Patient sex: M
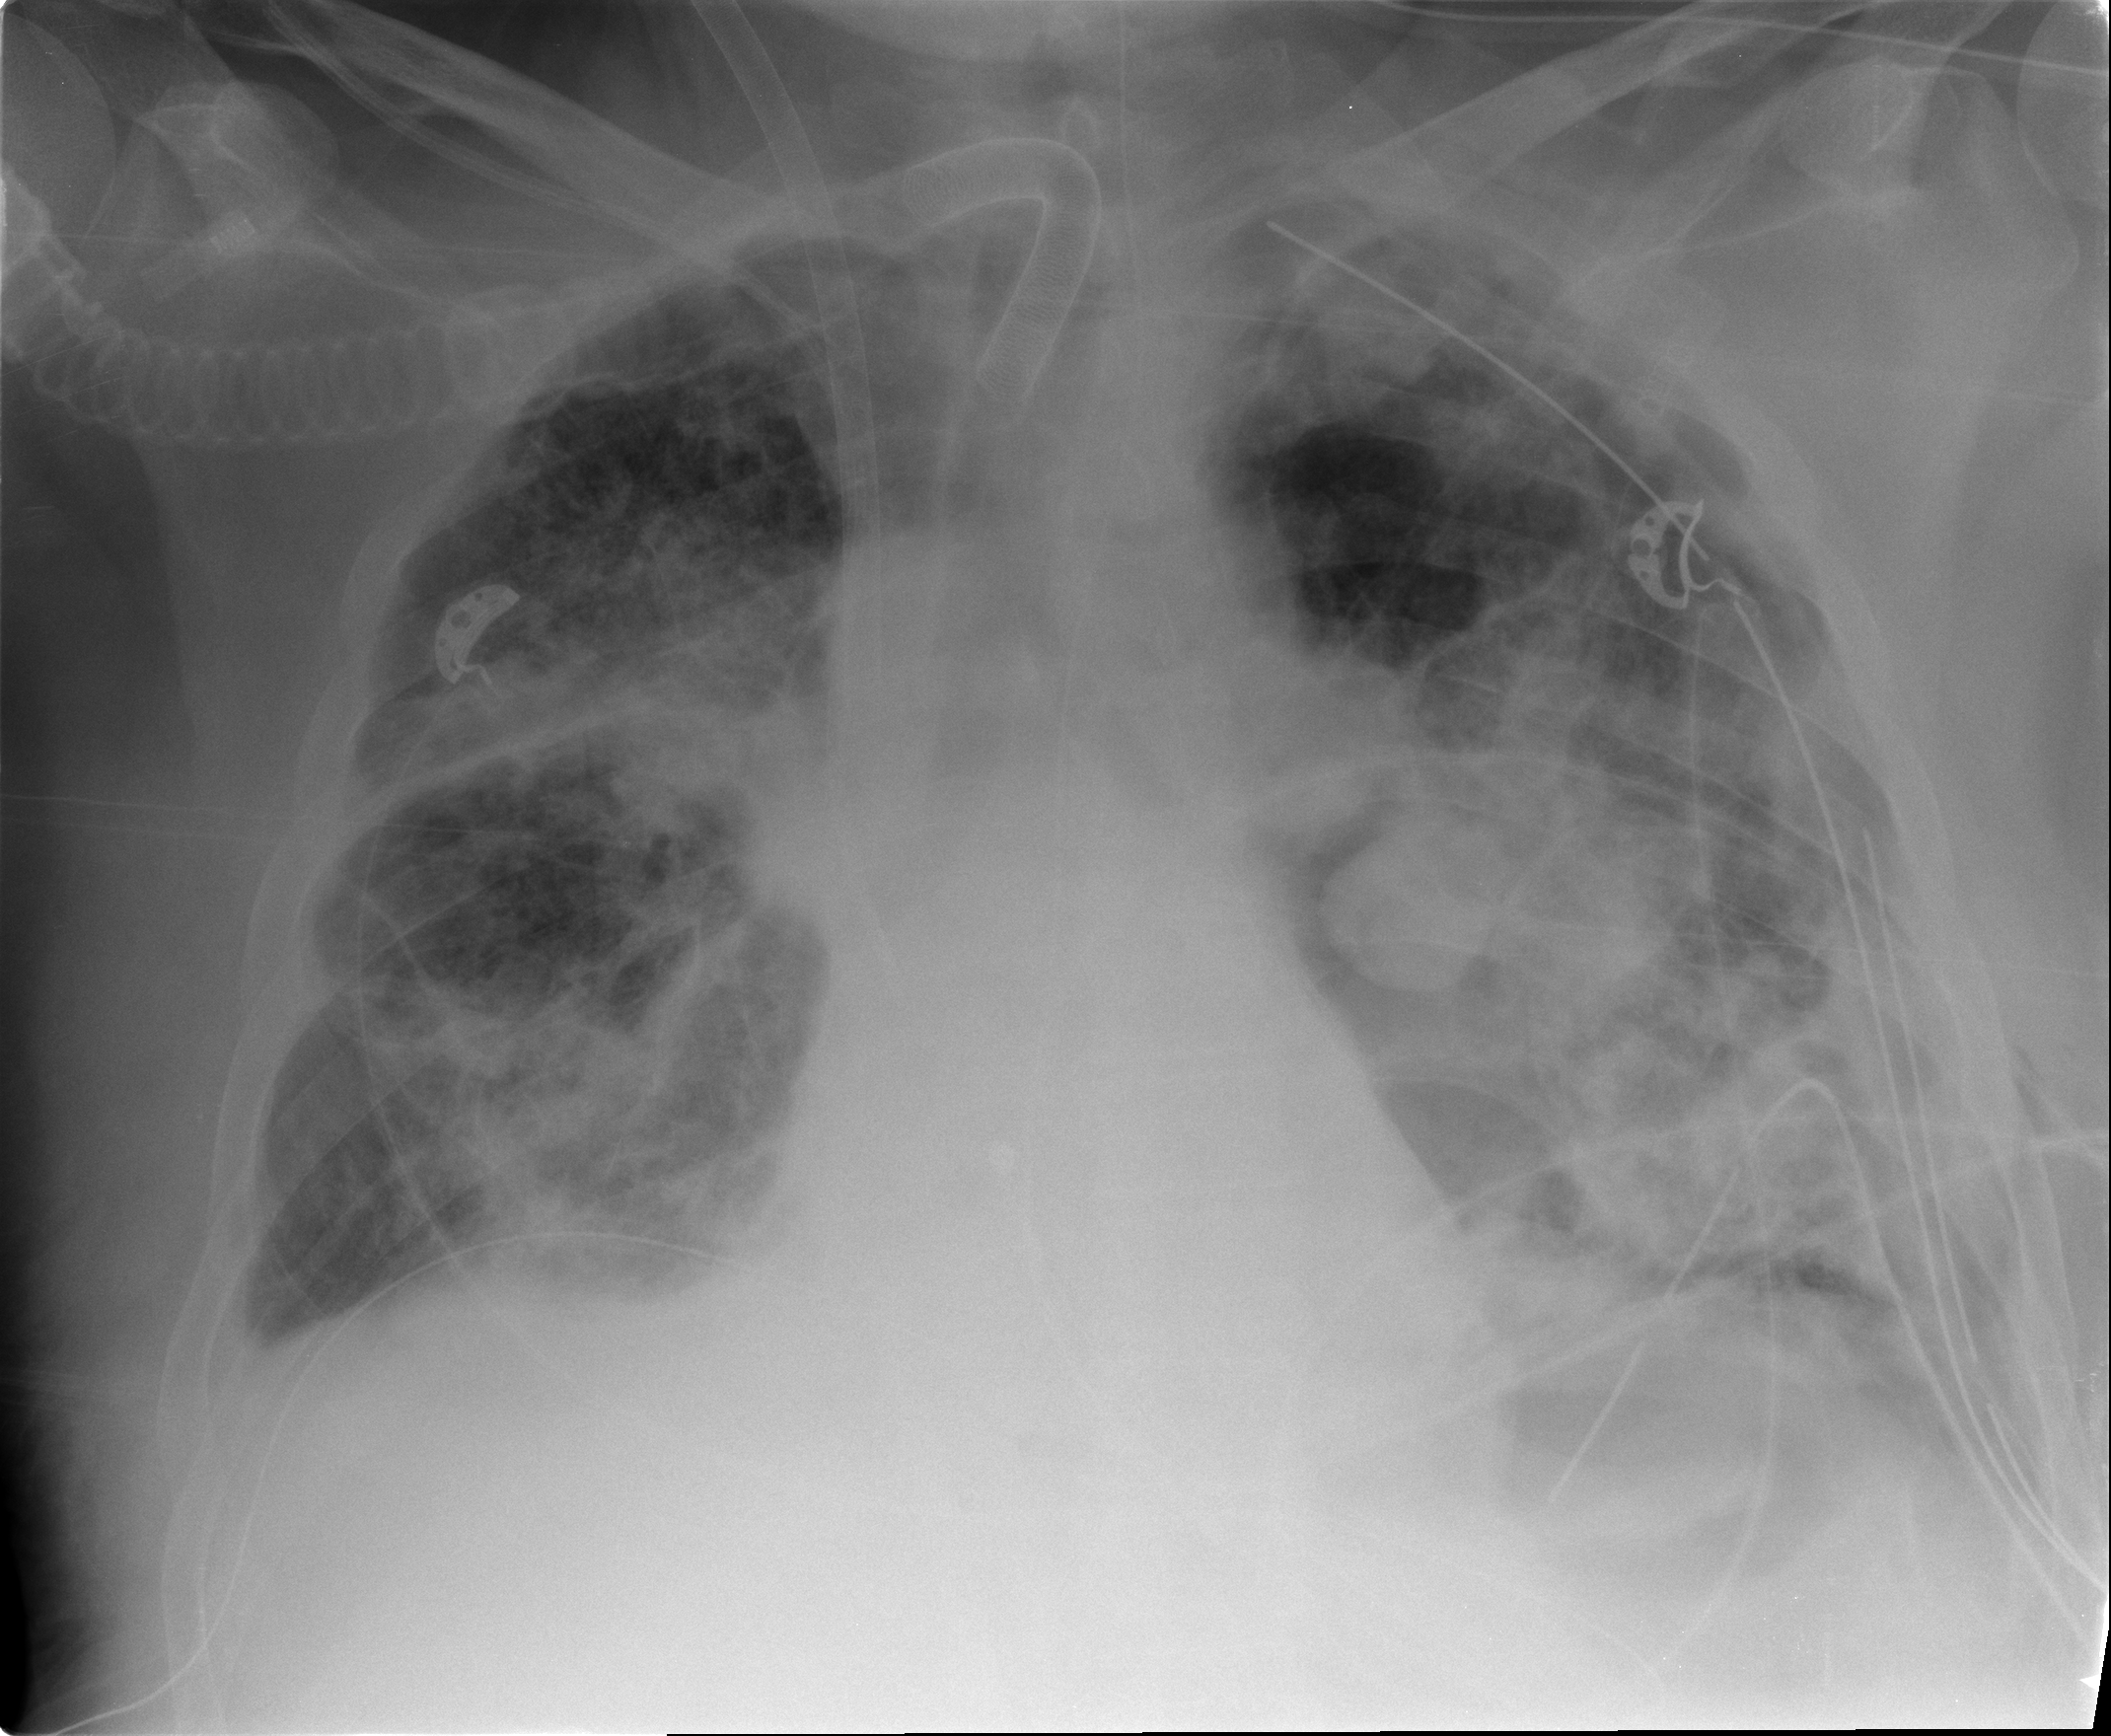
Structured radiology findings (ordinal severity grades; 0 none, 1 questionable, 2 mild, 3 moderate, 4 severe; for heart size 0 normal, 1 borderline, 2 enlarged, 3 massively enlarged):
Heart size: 0
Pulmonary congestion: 0
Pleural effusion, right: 0
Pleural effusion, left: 0
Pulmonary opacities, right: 4
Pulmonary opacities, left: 0
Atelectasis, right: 3
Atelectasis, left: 4